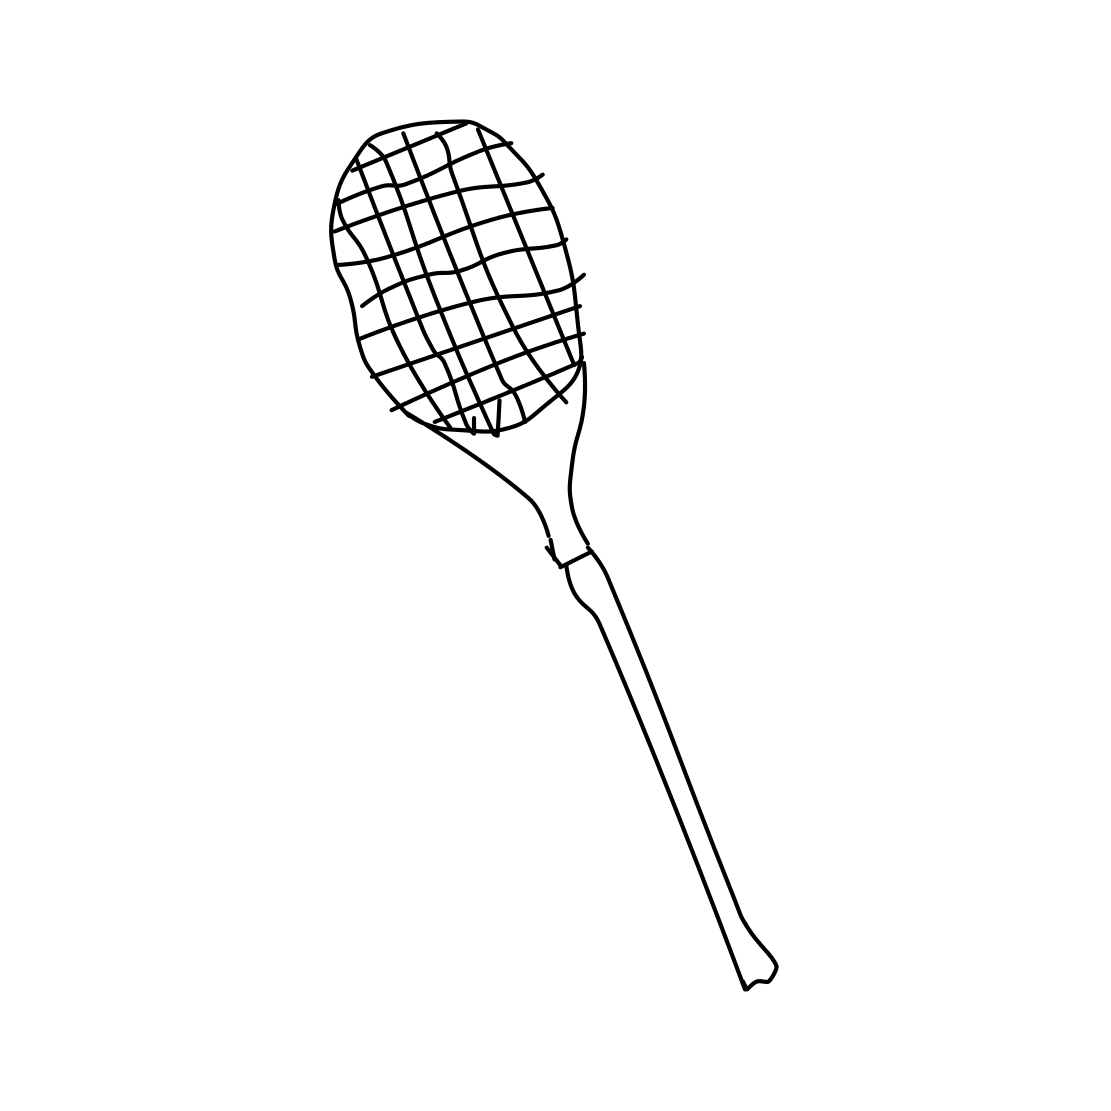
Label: tennis-racket